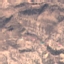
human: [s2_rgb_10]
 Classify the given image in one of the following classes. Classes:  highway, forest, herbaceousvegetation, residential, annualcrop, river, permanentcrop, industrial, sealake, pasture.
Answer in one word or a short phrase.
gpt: HerbaceousVegetation